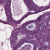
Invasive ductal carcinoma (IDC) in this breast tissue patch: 0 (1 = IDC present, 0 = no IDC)